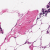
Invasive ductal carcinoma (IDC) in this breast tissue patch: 0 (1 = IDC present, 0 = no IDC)